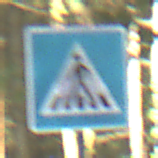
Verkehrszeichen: FussgaengerueberwegRechts
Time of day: MorningAfternoon
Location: Outdoor (Nature)
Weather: Clear
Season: NotSpecified
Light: Natural